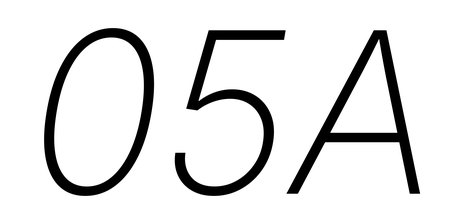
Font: Inter-Italic_ExtraLight_Italic